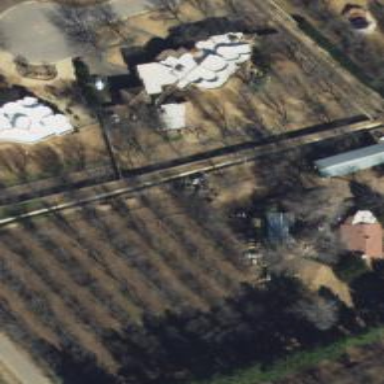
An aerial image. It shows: Orchard.